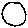
Label: circle